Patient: sex F, age 61
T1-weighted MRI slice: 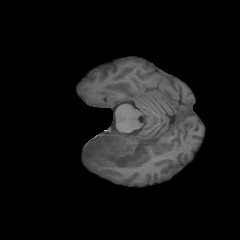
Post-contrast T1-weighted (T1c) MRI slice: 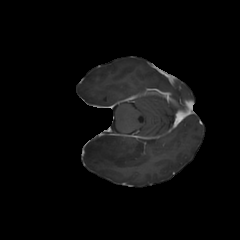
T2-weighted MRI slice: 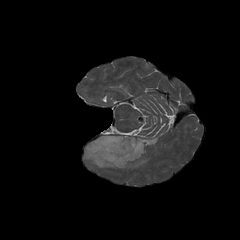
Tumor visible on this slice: yes
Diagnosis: Astrocytoma, IDH-wildtype
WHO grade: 2